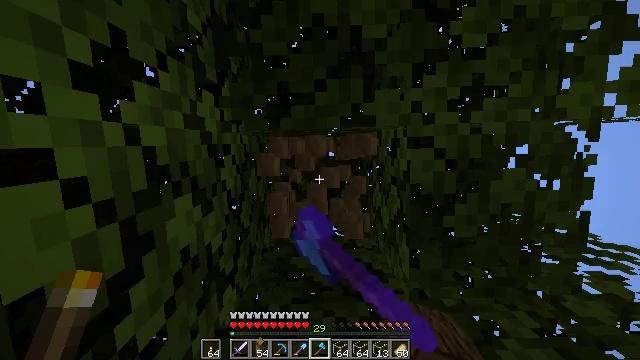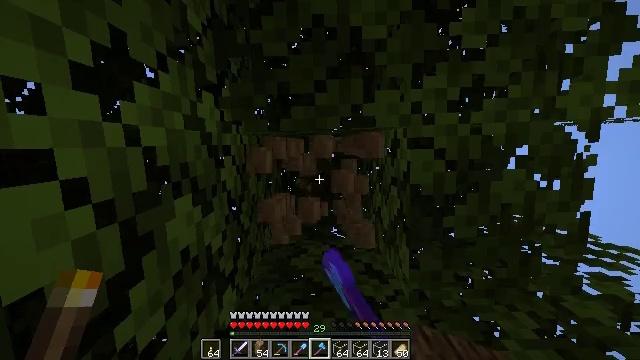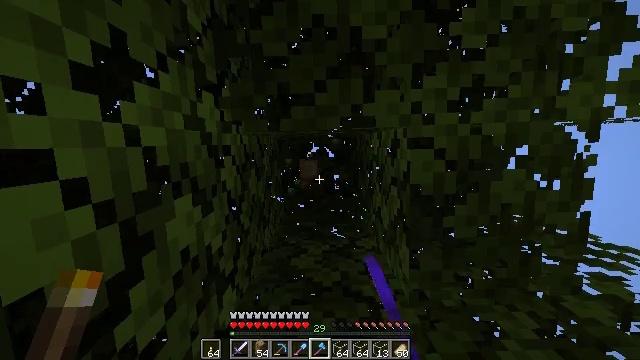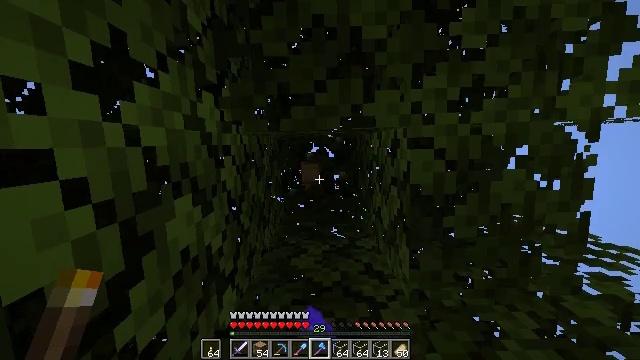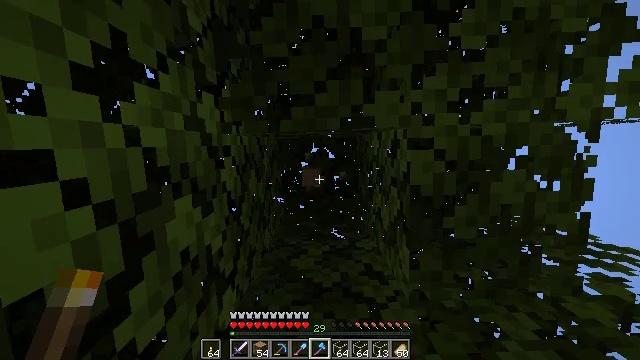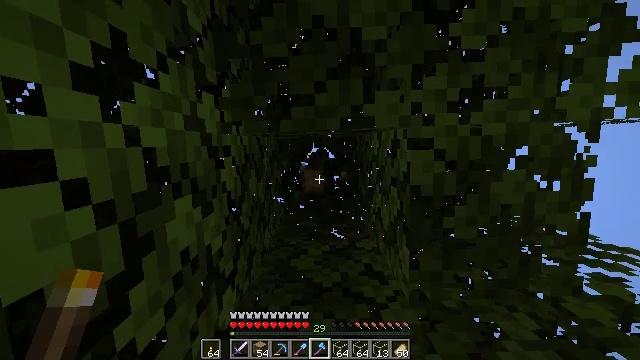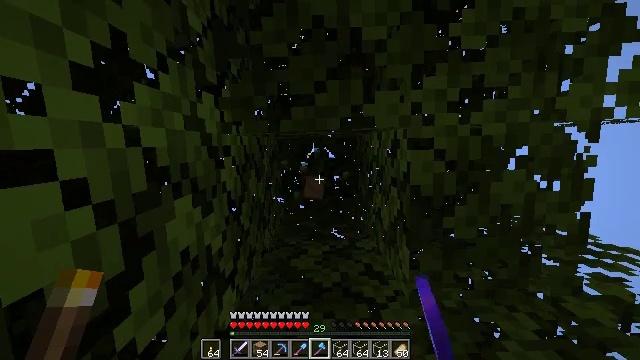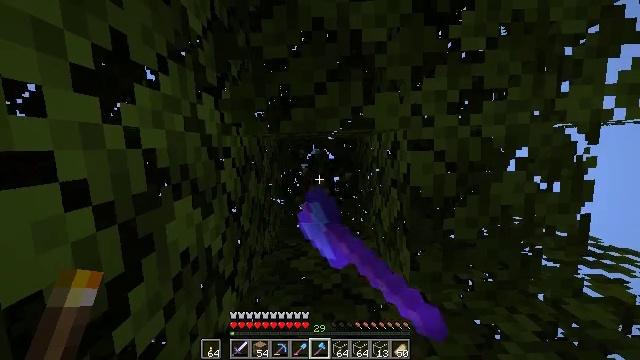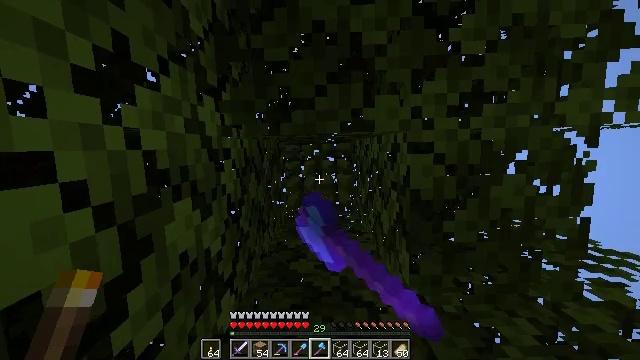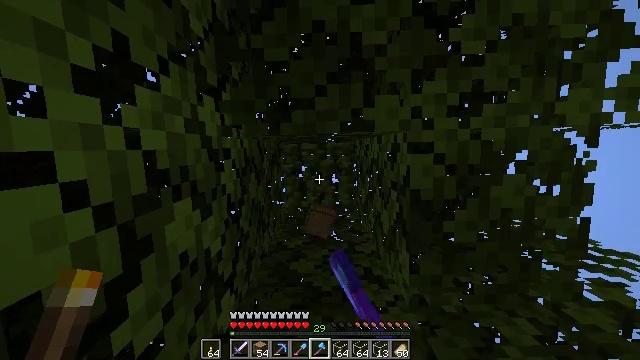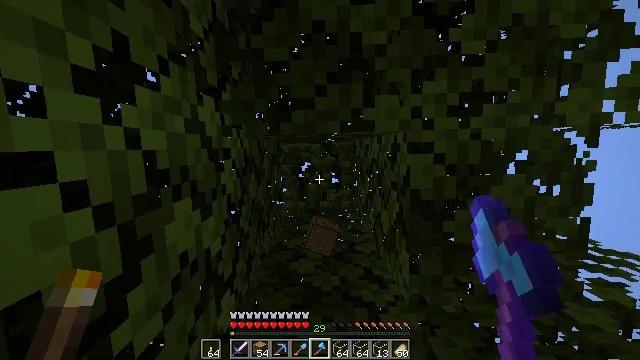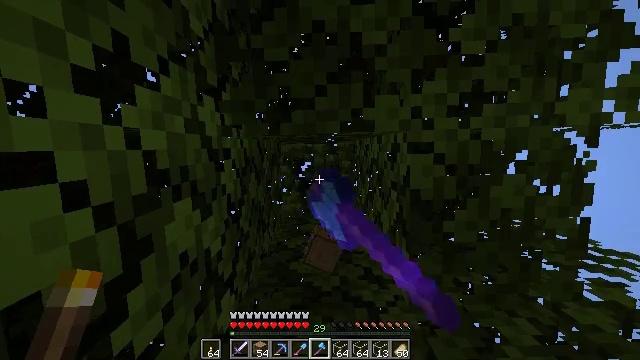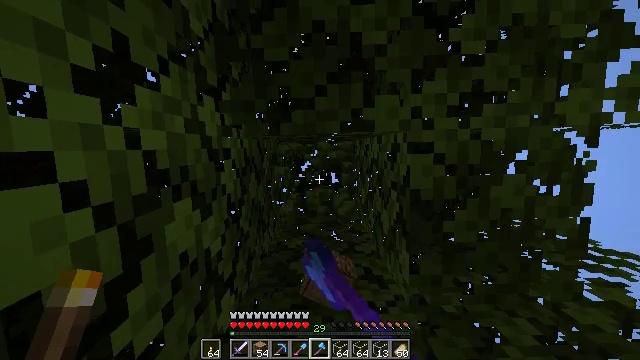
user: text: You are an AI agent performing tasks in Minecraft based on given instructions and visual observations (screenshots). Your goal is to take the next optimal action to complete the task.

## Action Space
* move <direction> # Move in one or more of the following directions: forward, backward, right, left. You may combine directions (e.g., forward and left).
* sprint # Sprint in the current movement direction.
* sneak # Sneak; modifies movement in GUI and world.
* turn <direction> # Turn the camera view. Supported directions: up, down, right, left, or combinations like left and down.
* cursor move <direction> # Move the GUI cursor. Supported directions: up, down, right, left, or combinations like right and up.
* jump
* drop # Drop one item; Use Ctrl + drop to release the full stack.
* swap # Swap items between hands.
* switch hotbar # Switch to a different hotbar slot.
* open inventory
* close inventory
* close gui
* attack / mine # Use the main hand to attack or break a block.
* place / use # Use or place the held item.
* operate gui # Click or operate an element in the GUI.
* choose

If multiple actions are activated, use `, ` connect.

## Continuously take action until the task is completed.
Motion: motion action
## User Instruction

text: Trim the tree by mining oak leaves.
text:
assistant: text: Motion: attack / mine
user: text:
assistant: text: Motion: attack / mine
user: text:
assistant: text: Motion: attack / mine
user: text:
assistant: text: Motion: attack / mine
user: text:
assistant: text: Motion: attack / mine
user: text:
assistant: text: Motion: attack / mine
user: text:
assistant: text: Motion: attack / mine
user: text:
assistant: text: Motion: attack / mine
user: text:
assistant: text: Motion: attack / mine
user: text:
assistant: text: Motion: attack / mine
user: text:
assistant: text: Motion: attack / mine
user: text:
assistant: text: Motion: attack / mine
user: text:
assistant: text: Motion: attack / mine